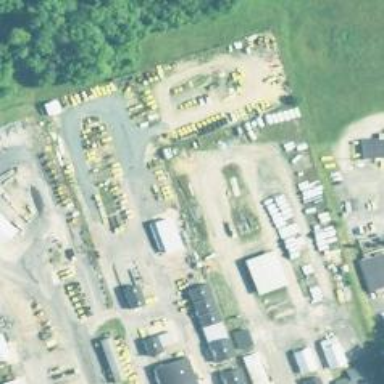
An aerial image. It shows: Industrial area with depot.